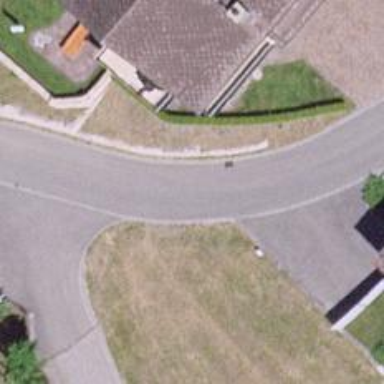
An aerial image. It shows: Asphalt road in residential area.